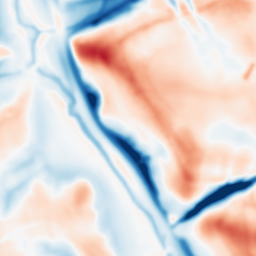
Category: multiscale
Decomposition family: dog_multiscale
Decomposition parameters: sigma_ratio: 1.4
n_scales: 6
base_sigma: 2
Upsampling method: edge_directed
Upsampling parameters: scale: 4
Upsampling scale: 4